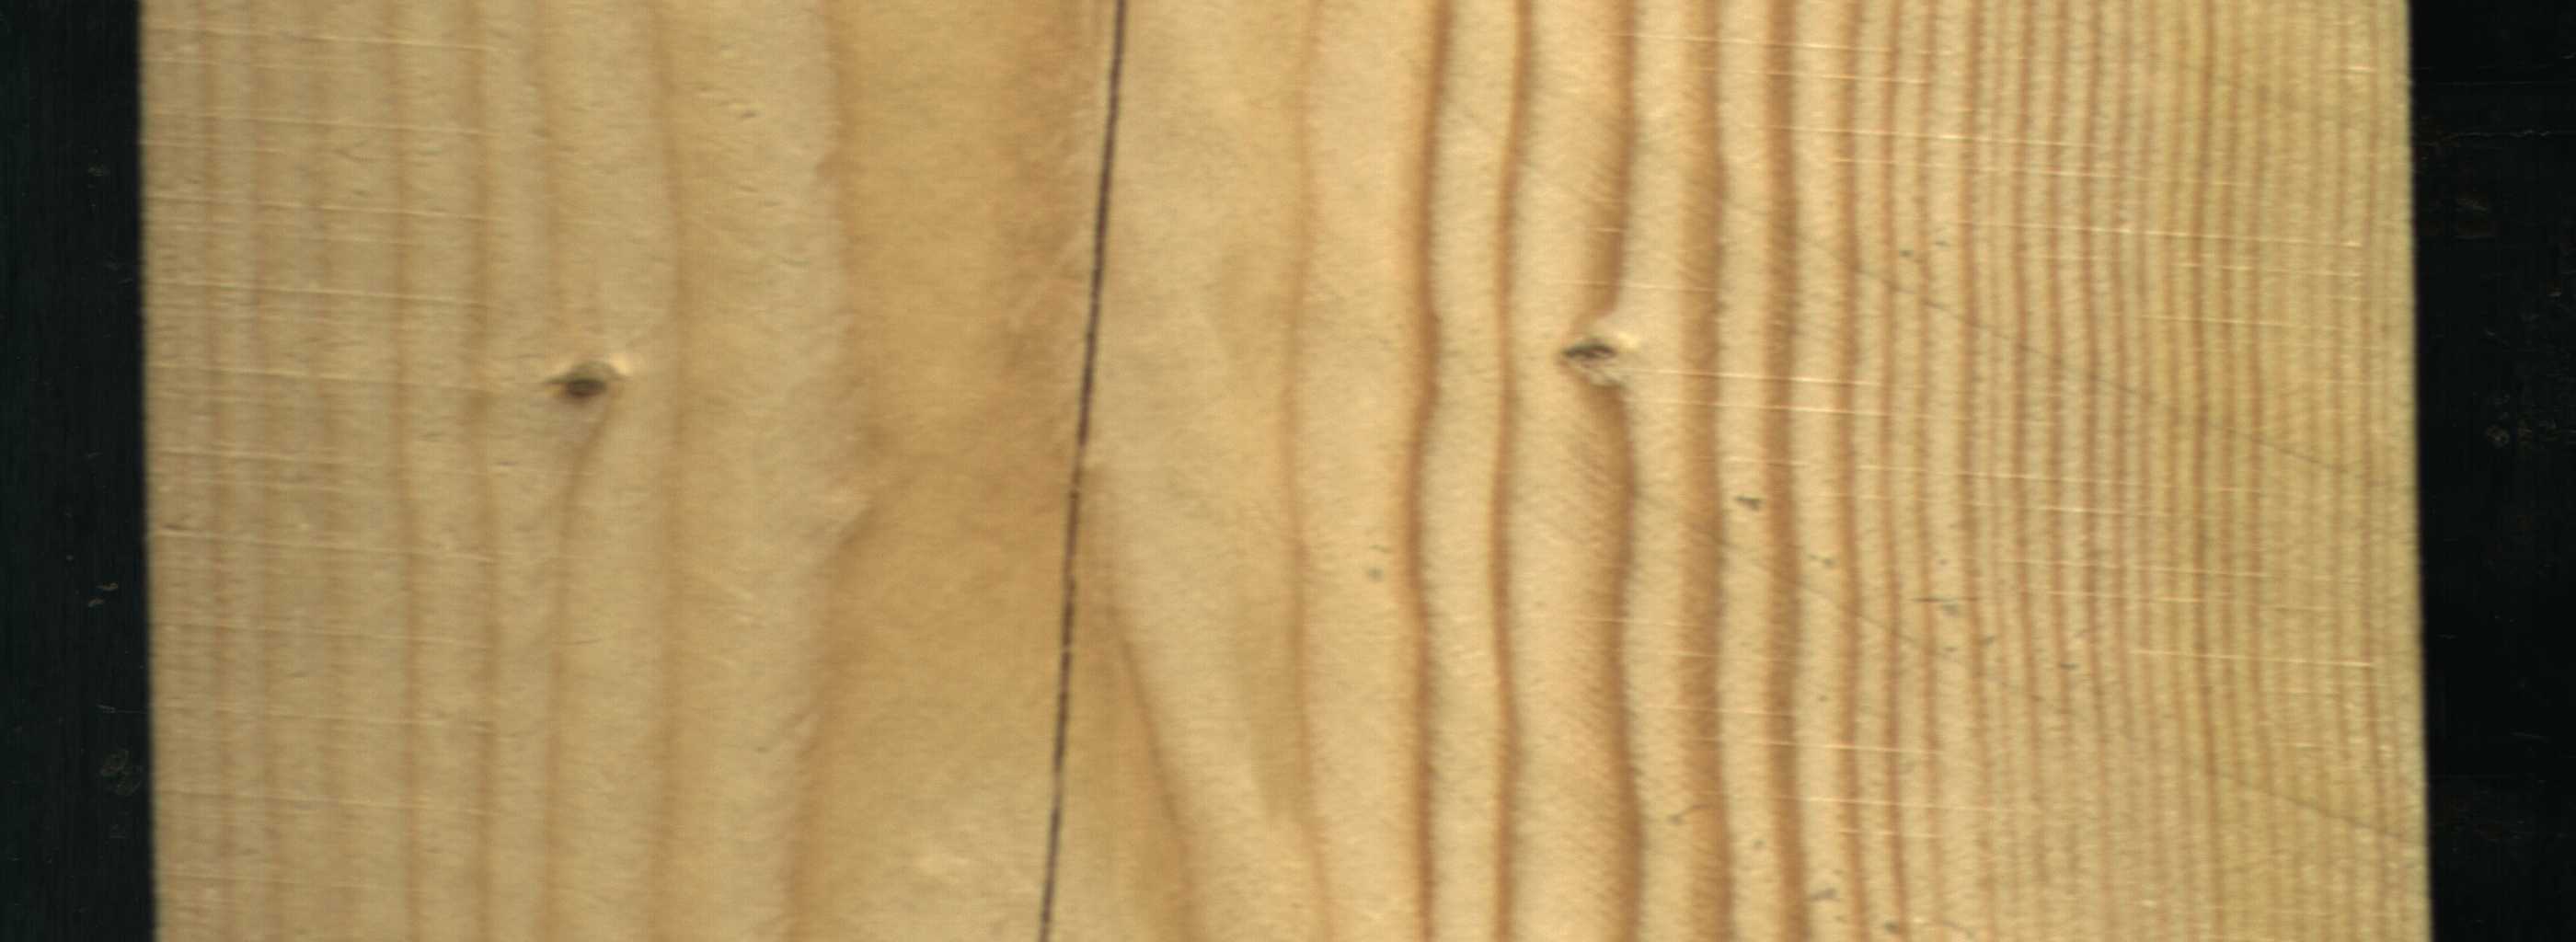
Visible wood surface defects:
Crack
Live_Knot
Live_Knot